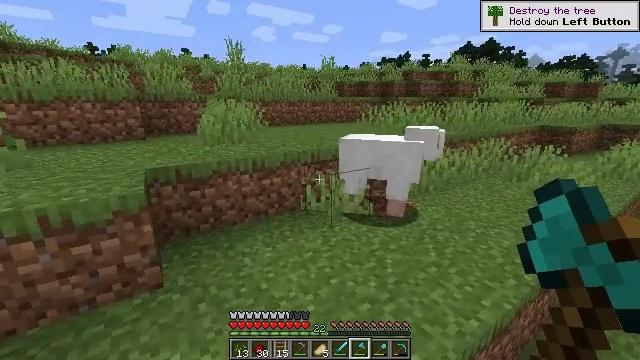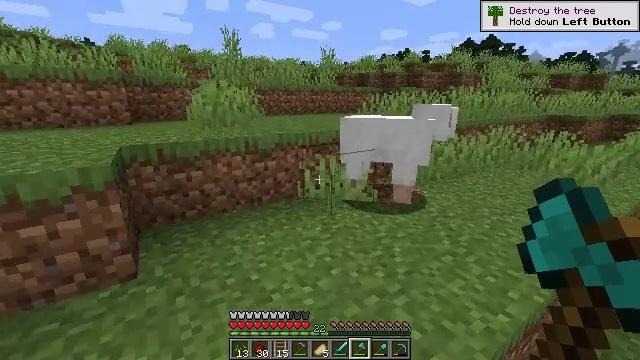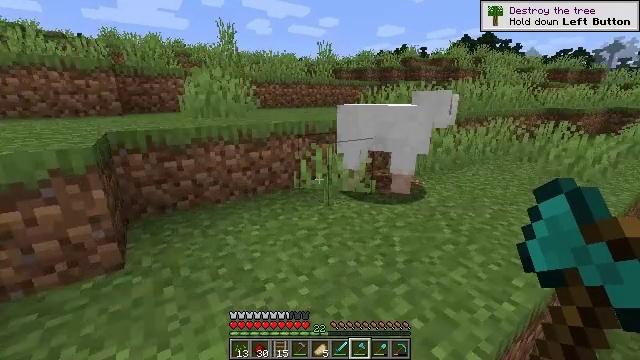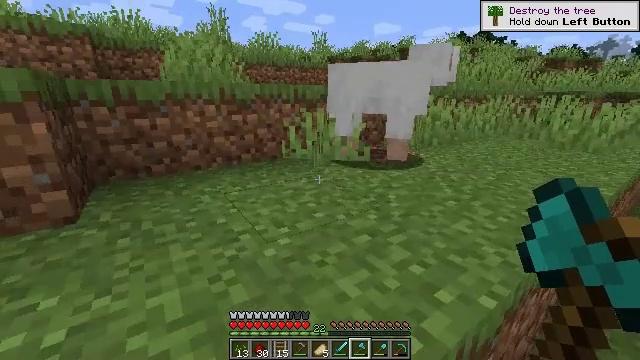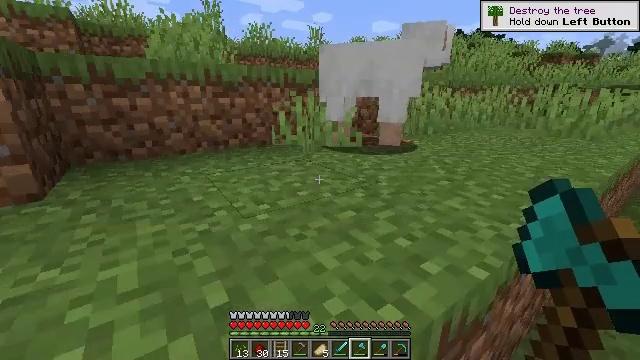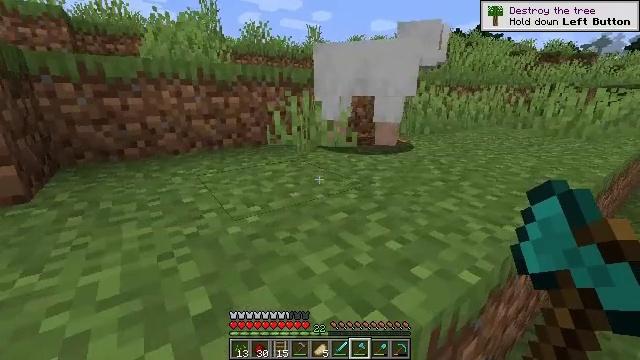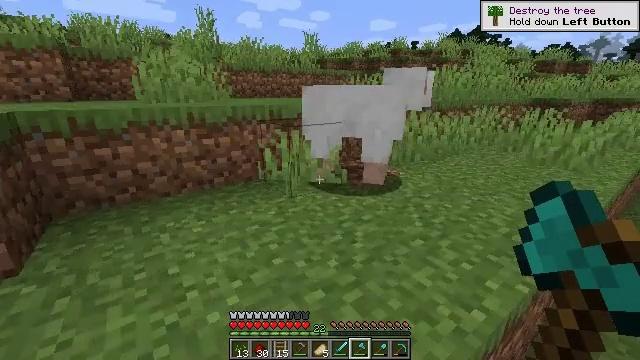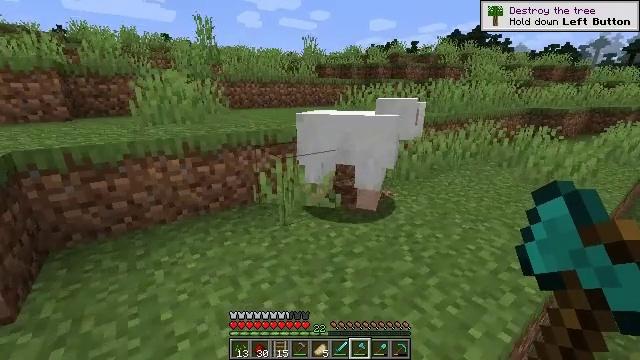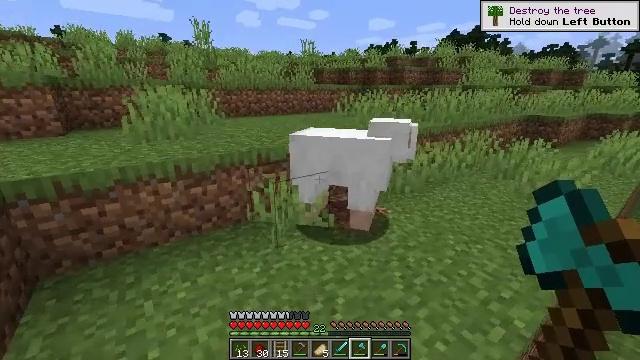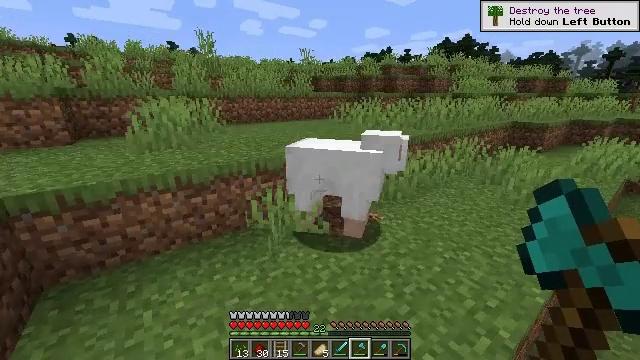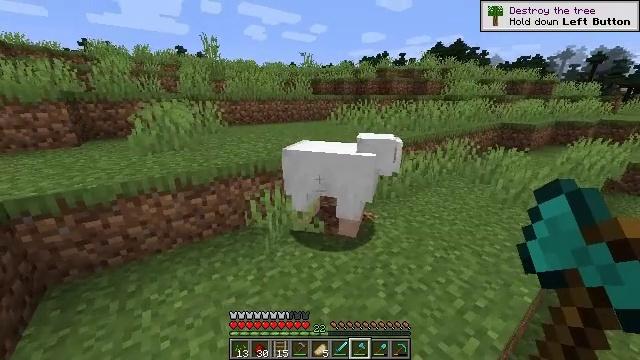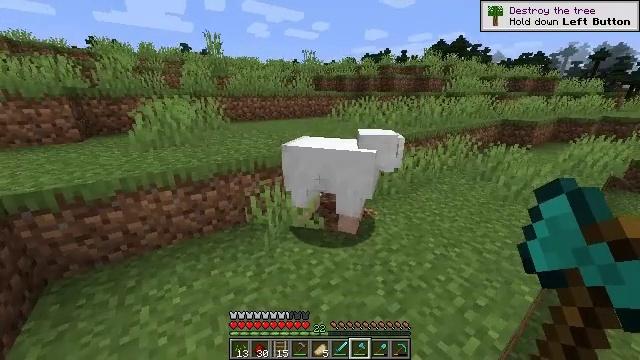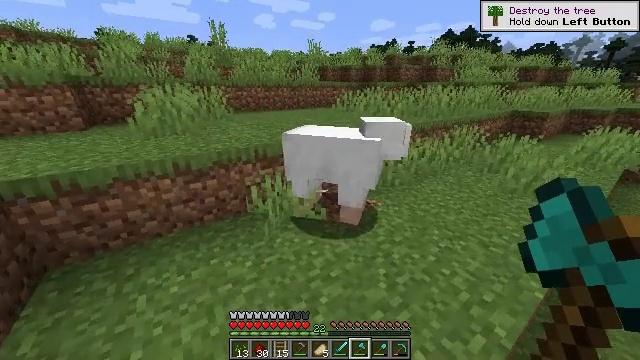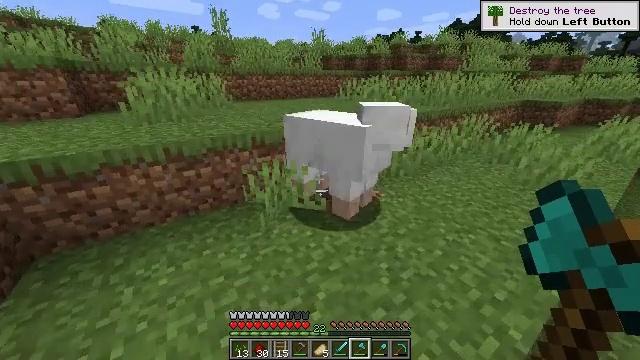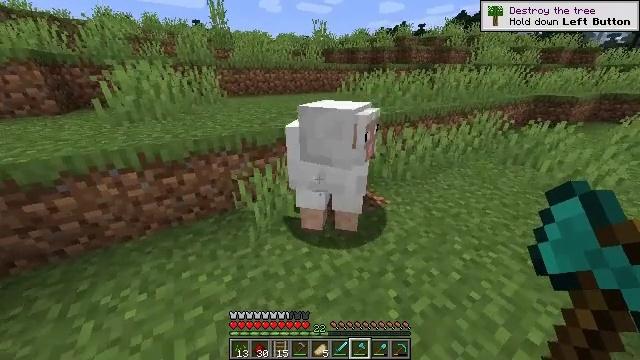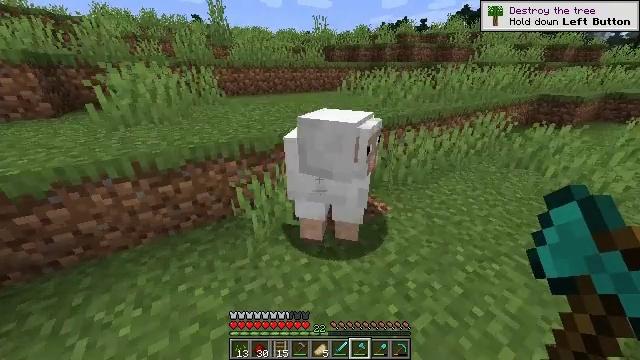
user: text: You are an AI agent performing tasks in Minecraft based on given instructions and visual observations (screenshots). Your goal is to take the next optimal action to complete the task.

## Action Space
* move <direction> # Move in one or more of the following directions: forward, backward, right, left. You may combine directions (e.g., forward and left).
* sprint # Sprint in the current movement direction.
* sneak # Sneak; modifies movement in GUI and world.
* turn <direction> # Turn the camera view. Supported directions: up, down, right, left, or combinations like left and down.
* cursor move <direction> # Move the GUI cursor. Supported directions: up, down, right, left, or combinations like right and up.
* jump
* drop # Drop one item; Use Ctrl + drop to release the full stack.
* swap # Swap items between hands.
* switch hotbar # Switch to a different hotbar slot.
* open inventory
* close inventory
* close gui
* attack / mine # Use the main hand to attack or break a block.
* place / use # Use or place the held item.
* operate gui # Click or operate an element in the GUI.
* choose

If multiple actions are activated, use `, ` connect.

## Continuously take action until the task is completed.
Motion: motion action
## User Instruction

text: Kill the sheep.
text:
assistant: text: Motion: move forward, jump
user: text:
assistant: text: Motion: move forward, jump
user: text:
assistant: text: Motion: move forward, jump
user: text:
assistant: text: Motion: move forward, jump
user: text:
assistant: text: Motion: move forward, jump
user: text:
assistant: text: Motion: move forward, sprint, jump
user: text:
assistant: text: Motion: move forward, sprint, jump
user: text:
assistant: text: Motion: move forward, sprint, jump
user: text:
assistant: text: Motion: move forward, sprint, jump
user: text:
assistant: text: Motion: move forward, sprint, jump
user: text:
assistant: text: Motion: move forward, sprint, turn down, jump
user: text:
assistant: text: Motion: move forward, turn left and down, jump
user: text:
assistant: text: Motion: move forward, turn left and down, jump
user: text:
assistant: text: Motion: move forward, turn down, jump
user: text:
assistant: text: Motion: move forward, jump
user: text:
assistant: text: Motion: move forward, jump
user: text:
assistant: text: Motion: move forward, jump
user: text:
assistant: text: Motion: move forward, jump
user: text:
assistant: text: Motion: move forward, turn down, jump
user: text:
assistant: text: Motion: move forward, turn right and down, jump
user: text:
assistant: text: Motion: turn right and down
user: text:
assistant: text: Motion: turn left and down
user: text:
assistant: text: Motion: turn down
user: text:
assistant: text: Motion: turn right and down
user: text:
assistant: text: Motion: turn right and down
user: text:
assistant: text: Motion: turn right and down
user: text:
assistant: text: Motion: turn right
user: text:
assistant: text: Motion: turn right
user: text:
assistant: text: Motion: turn right and up
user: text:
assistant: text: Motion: turn right and up